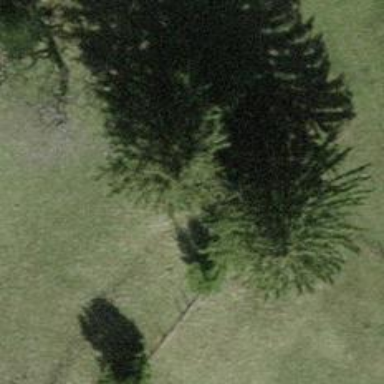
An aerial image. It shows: Urban tree adds touch of nature to the surroundings.